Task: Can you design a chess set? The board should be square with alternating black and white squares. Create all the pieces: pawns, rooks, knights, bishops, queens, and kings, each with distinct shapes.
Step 5515:
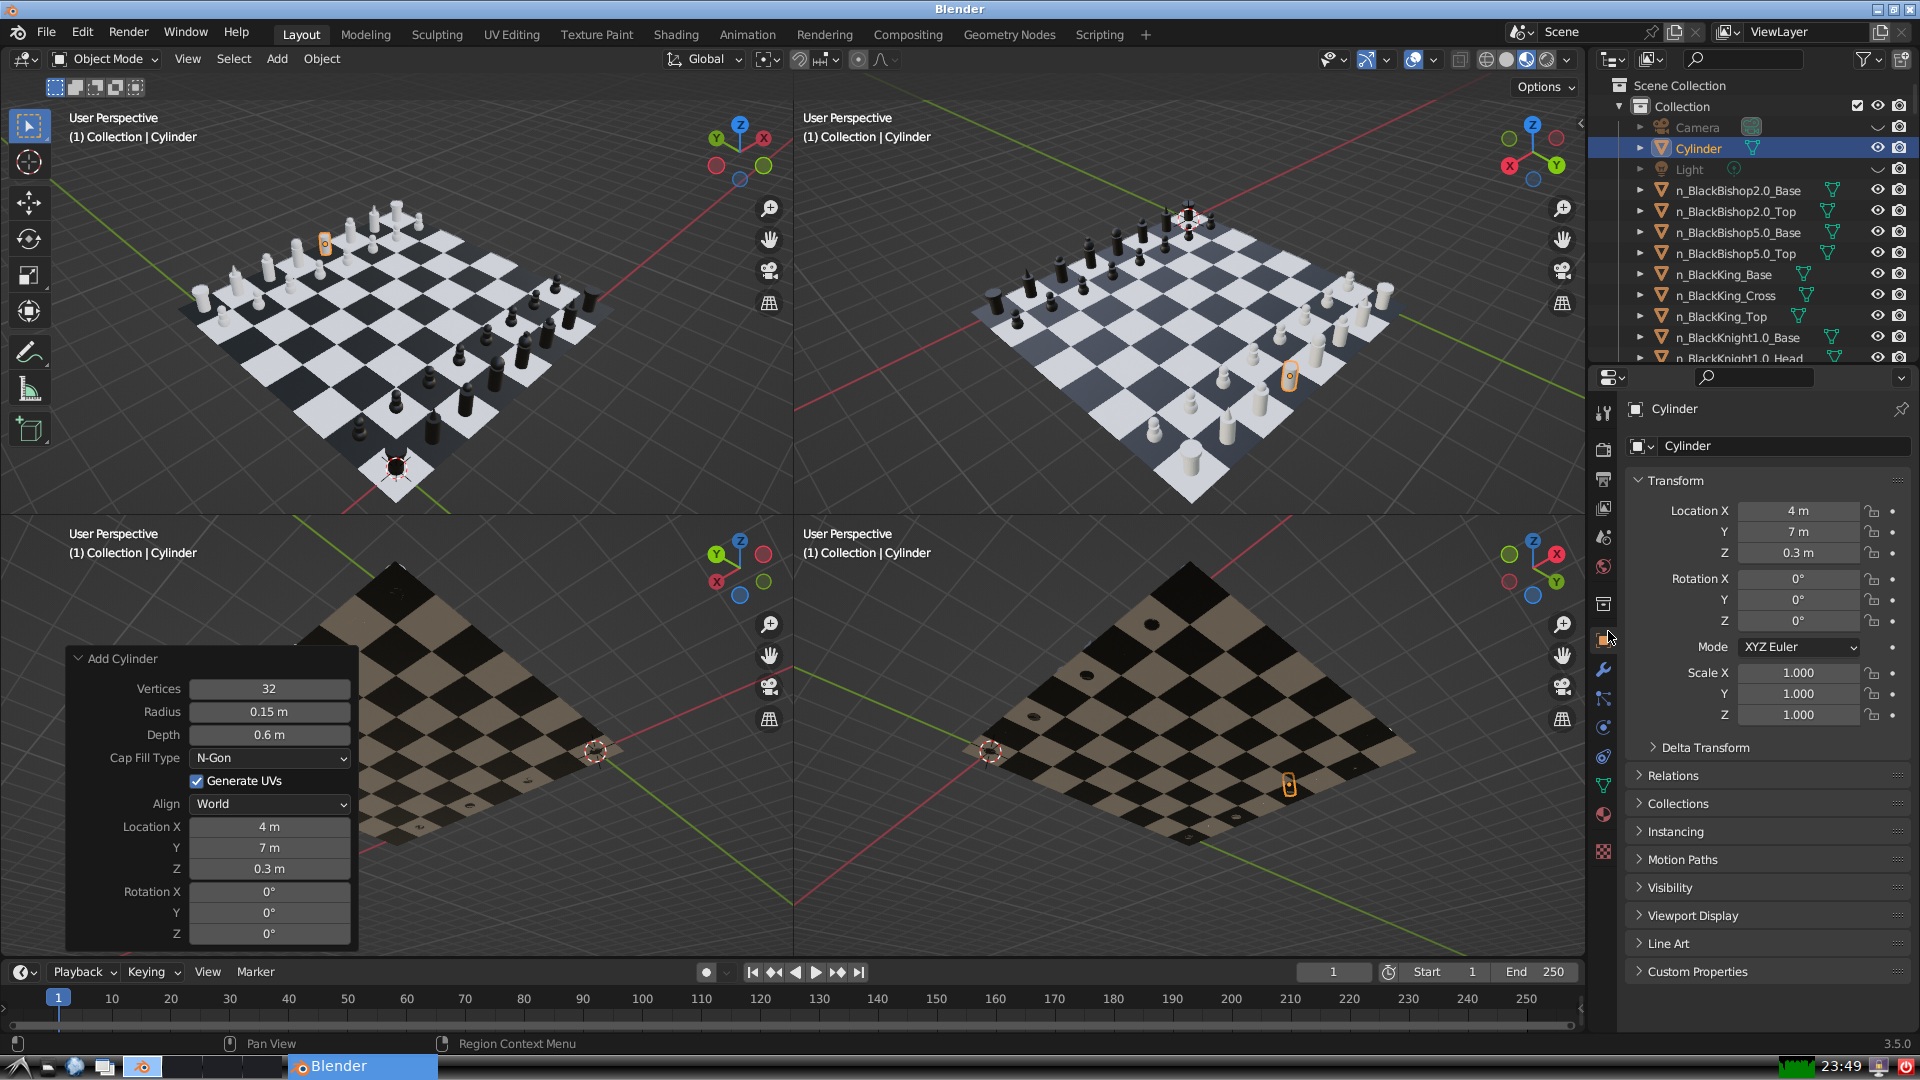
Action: {"mouse_move": [1732, 445]}